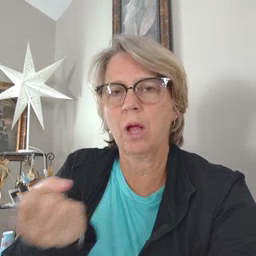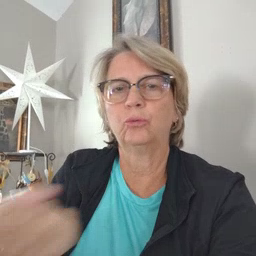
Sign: drawer